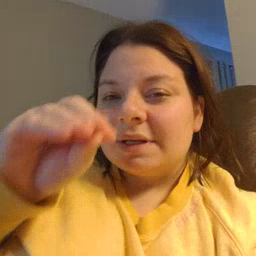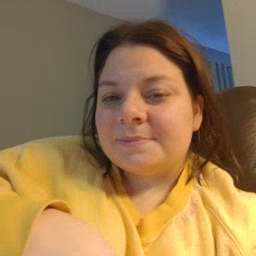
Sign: kiss